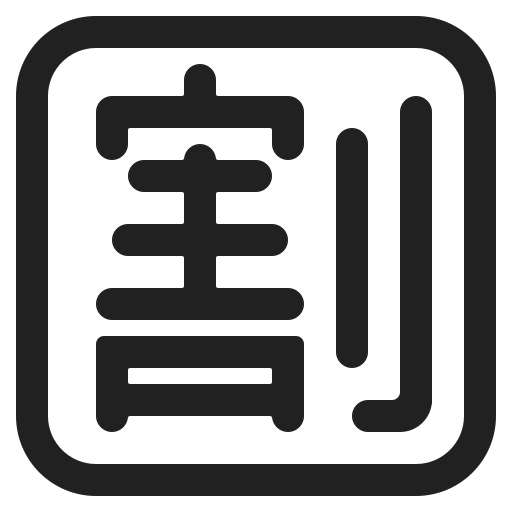
japanese discount button high contrast